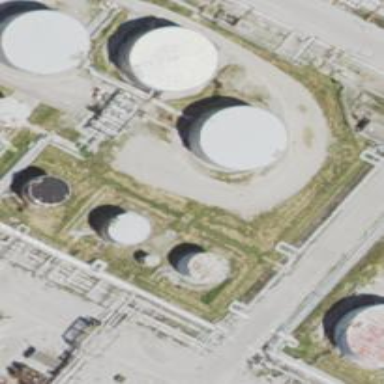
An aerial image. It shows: Storage tank that is man-made.